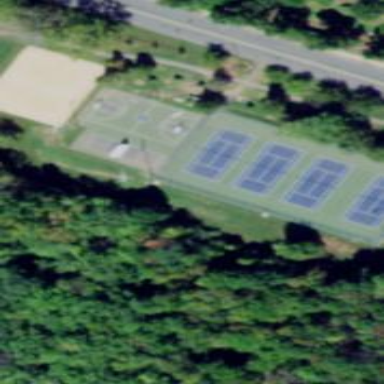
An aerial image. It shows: Tennis court on pitch.